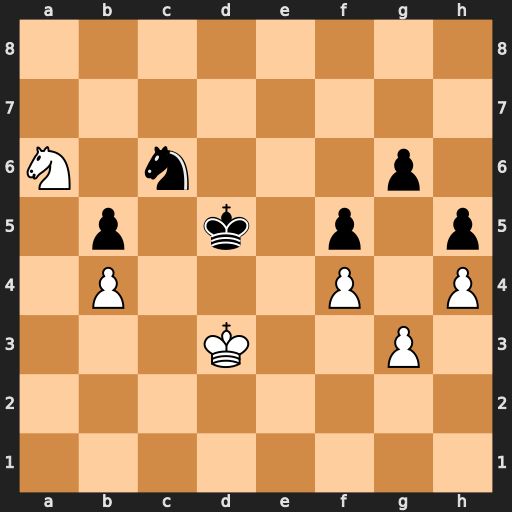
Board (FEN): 8/8/N1n3p1/1p1k1p1p/1P3P1P/3K2P1/8/8
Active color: w
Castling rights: -
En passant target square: -
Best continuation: Nc7+ Kd6 Nxb5+